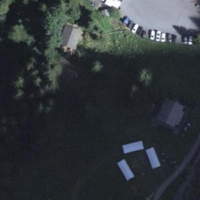
EUNIS habitat code: 23
Species observed at this site:
Eryngium alpinum